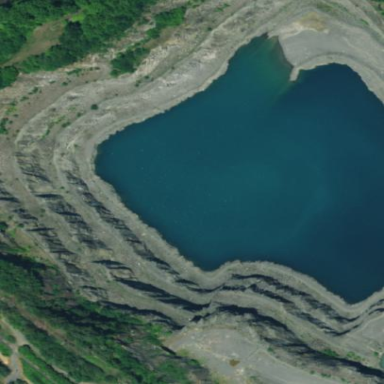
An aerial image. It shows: Quarry area.